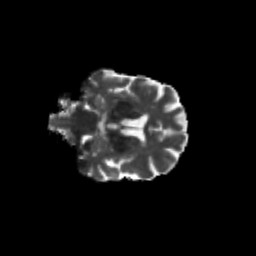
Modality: T2w
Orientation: coronal
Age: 67
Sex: female
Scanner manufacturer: siemens
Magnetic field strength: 3 T
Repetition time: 4.71 s
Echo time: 0.0906 s